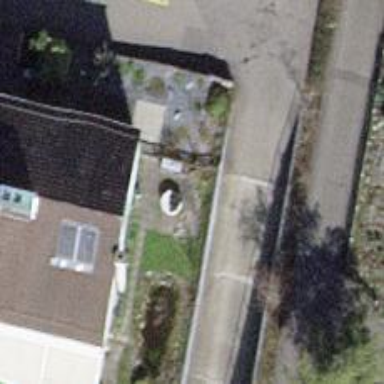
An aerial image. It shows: Concrete driveway serving as service road.